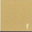
Piece: xx